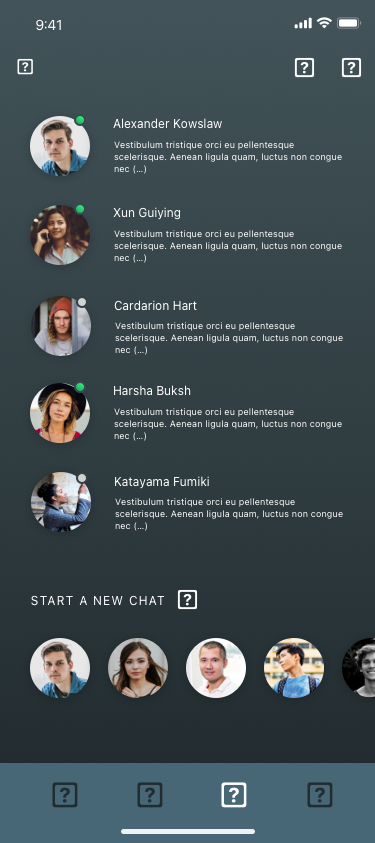
Text in this UI design:

START A NEW CHAT